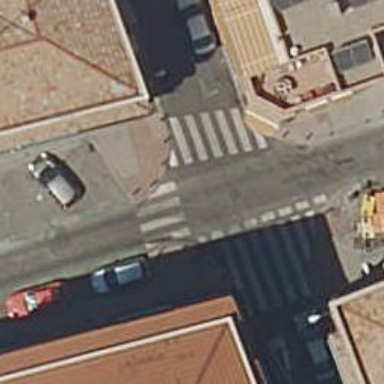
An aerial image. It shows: Uncontrolled crossing on the road.